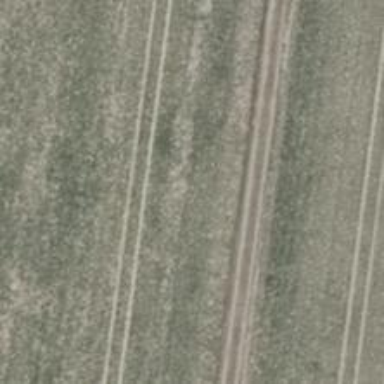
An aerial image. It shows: Compacted grade3 track.